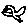
Label: bird